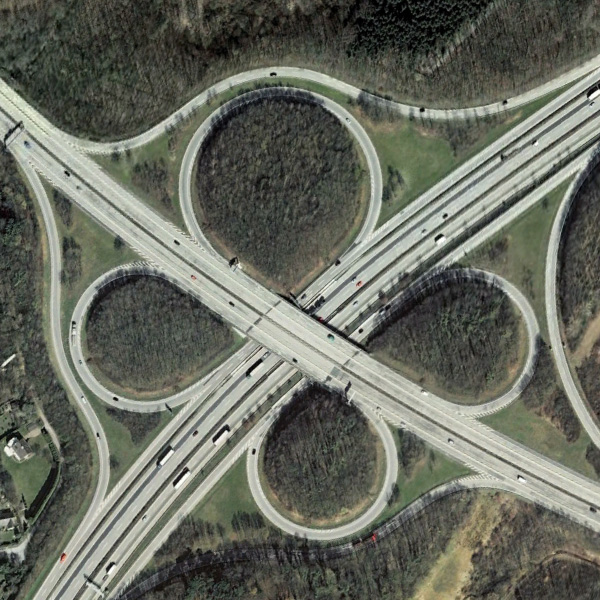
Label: Viaduct